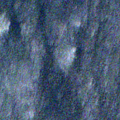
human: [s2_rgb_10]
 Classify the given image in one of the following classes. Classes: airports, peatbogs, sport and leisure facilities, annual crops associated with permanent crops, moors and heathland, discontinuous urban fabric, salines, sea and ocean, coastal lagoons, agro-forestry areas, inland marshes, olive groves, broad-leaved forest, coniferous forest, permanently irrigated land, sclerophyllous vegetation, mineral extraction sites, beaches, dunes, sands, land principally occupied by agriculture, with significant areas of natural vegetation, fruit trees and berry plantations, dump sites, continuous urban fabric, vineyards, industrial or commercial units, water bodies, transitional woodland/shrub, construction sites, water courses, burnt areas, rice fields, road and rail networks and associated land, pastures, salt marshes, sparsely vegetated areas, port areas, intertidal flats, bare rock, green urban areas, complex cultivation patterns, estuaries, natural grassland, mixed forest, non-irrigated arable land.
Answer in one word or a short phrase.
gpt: water bodies